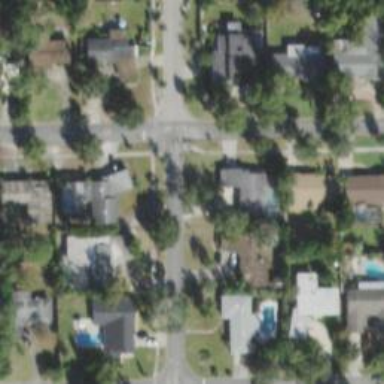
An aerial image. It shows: Residential road with asphalt surface and sidewalk on the left side.